Question: I have a graph I am trying to replicate:

I have the following PHP code:
'''
$sale_price = 25000;
$future_val = 5000;
$term = 60;
$x = $sale_price / $future_val;
$pts = array();
$pts[] = array($x,0);
for ($i=1; $i<=$term; $i++) {
$y = log($x+0.4)+2.5;
$pts[] = array($i,$y);
echo $y . " <br>
";
}
'''
How do I make the code work to give me the points along the lower line (between the yellow and blue areas)? It doesn't need to be exact, just somewhat close.
The formula is:
'''
-ln(x+.4)+2.5
'''
I got that by using the Online Function Grapher at <URL>
Thanks in advance!!
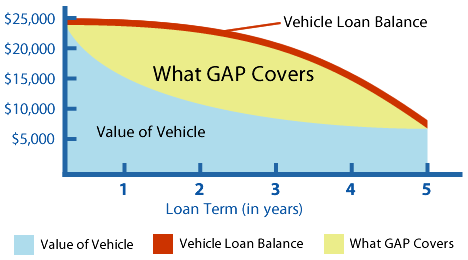
Answer: '''
$y = log($x+0.4)+2.5;
'''
Should be
'''
$y = 2.5 - log($i + .4)
'''
X values are the loan term, which you have assigned to '$i'.
Also, why is your loan term max value 60? Did you convert years to months? Make sure the equation is changed accordingly.
Not quite sure of the validity of your equation though. Check out graph: <URL>